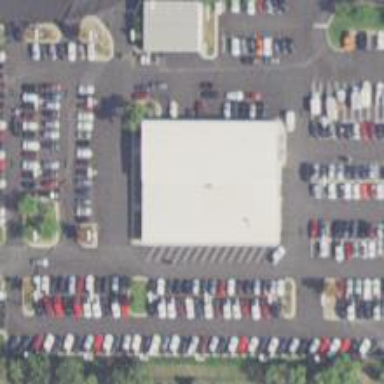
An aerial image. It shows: Car rental facility.